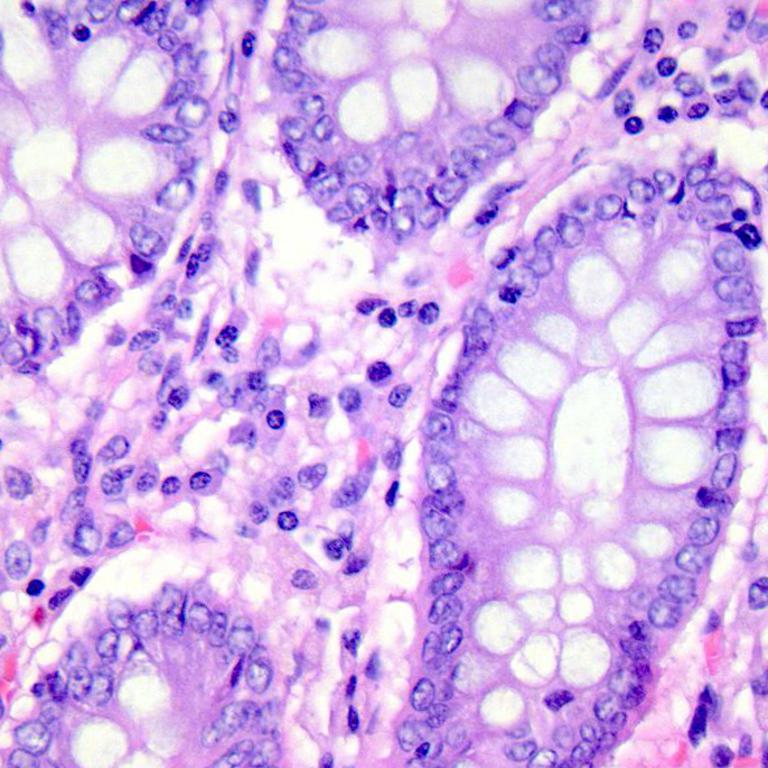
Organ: colon
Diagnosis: benign